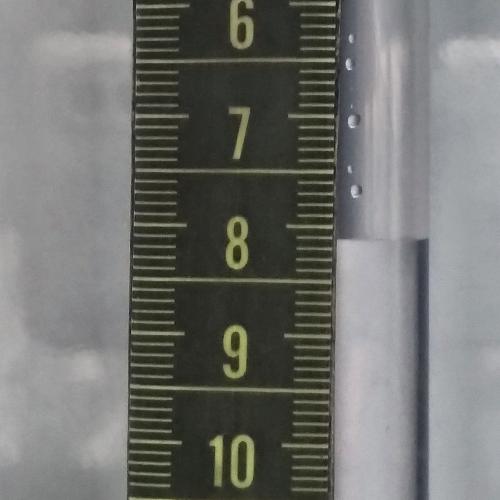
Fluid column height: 8.1 cm